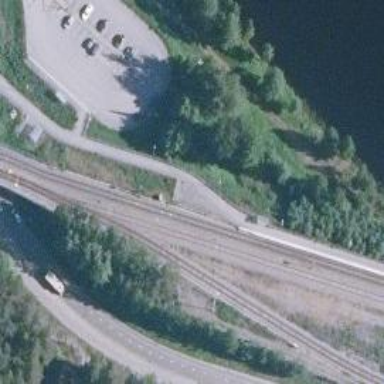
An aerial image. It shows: Wedge is used for the railway derail.